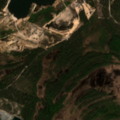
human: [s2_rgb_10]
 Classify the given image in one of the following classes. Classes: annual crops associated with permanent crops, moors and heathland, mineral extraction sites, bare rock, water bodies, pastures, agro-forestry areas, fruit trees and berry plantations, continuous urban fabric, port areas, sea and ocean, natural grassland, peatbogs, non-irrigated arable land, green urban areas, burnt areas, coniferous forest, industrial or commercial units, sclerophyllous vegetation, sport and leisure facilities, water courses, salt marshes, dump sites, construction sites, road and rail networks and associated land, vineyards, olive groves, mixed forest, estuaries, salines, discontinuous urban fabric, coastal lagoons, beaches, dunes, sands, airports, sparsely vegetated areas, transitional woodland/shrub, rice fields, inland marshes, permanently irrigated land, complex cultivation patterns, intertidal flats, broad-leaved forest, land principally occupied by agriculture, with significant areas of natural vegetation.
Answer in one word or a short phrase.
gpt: mineral extraction sites, coniferous forest, mixed forest, transitional woodland/shrub